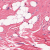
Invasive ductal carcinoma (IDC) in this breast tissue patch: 0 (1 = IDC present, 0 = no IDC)